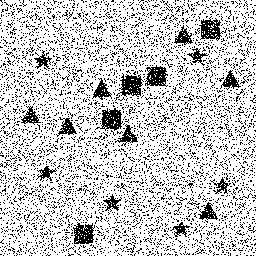
Squares: 5
Triangles: 7
Stars: 6
Total shapes: 18